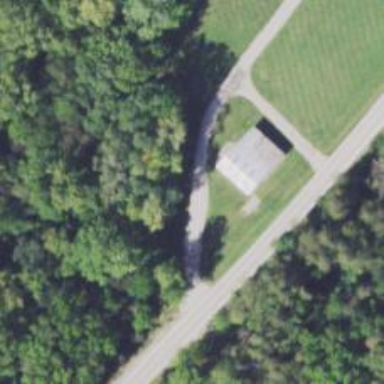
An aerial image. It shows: Driveway leading to service road.